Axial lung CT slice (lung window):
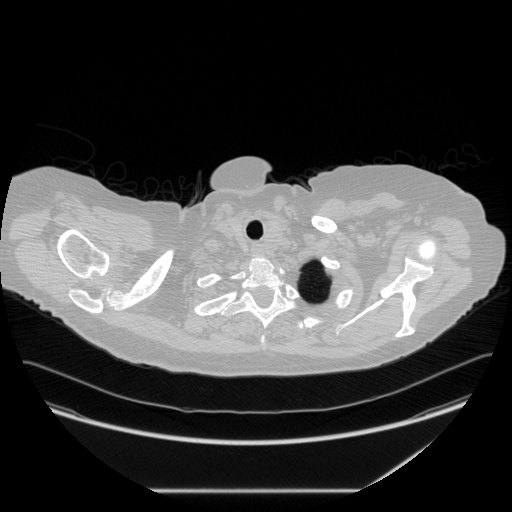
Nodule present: no